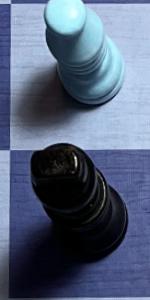
Label: King_Black